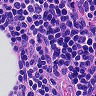
Metastatic tissue present: no